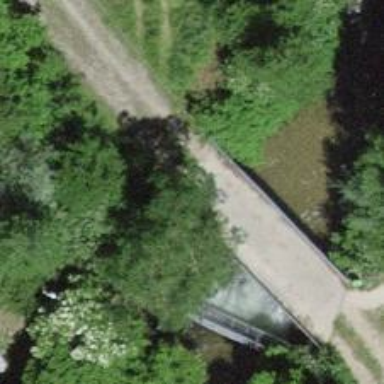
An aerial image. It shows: Gravel footway on bridge.